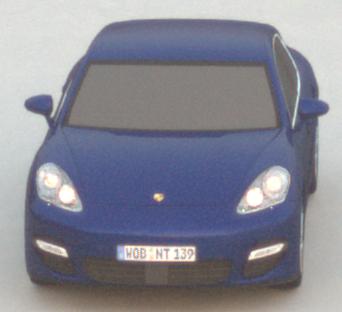
Make: Porsche
Model: Panamera
Detailed model: Panamera (970)
Model produced from: 2010/05
Model produced until: 2013/04
Doors: 5
Color: blue
Road condition: dry road
Daytime: dawn
Contrast: low contrast